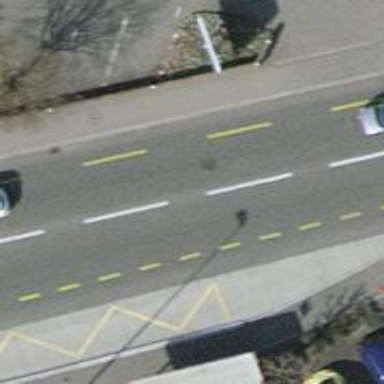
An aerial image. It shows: Public transport stop position.